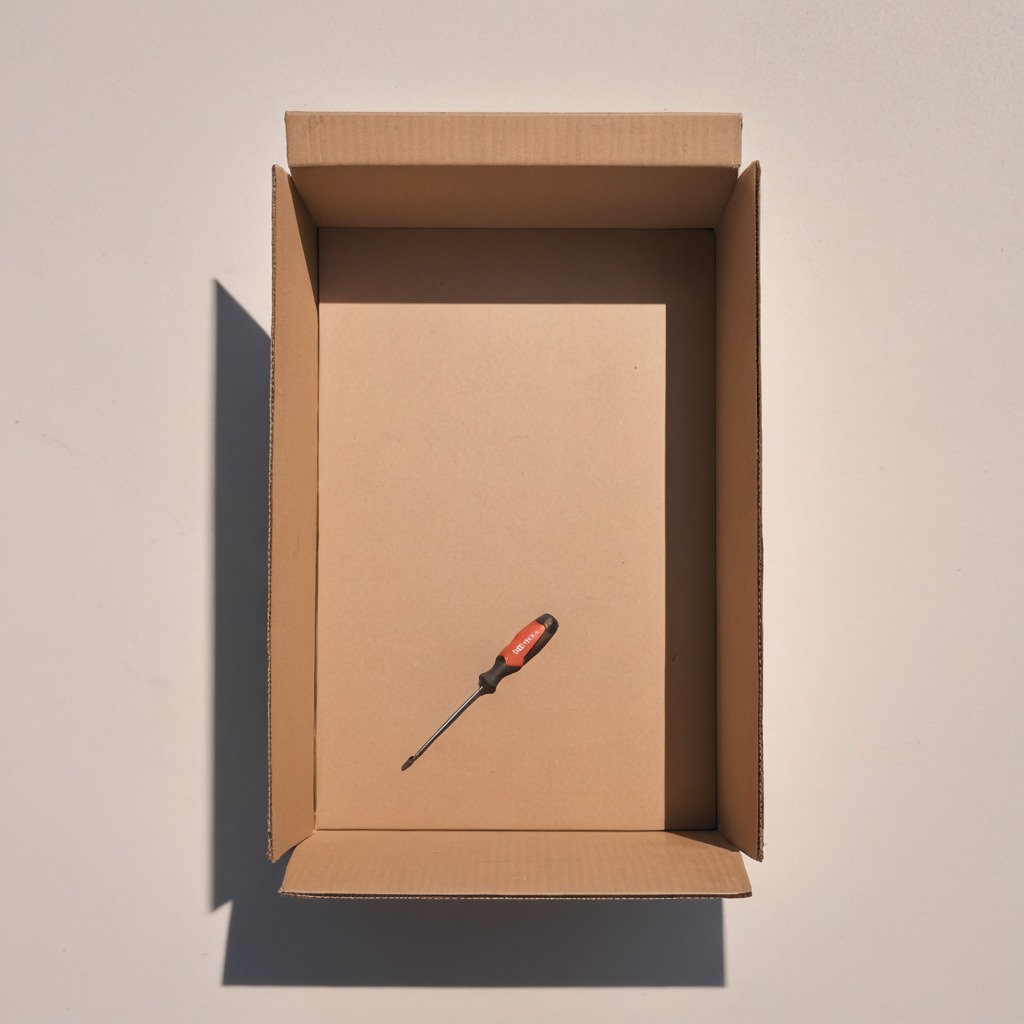
A screwdriver lies on the cardboard box surface in an outdoor workshop during daytime bright natural light soft shadows slightly creased but